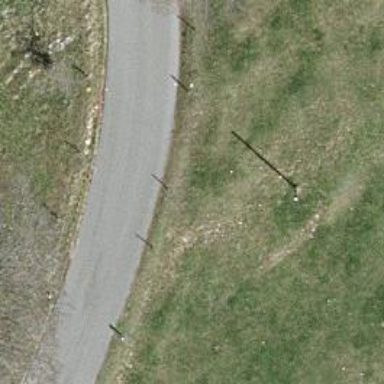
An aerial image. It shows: Tertiary road.